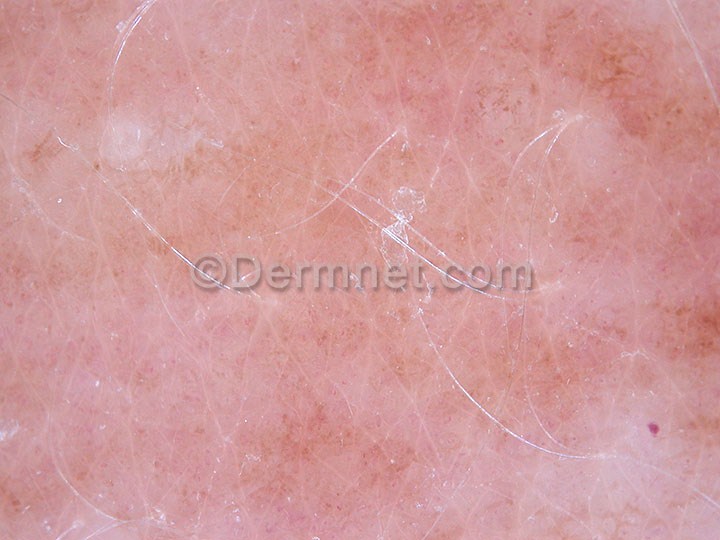
Disease: Melanoma Skin Cancer Nevi and Moles